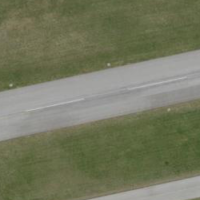
EUNIS habitat code: 57
Species observed at this site:
Ardea alba